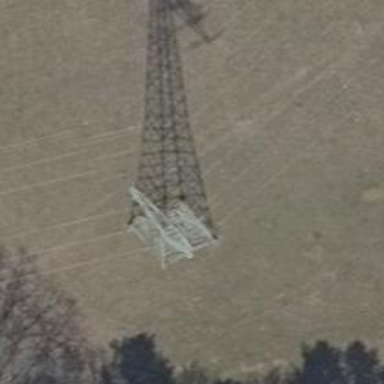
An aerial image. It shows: Towering power structure.